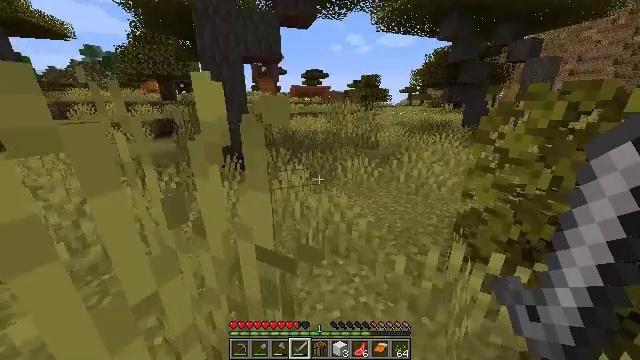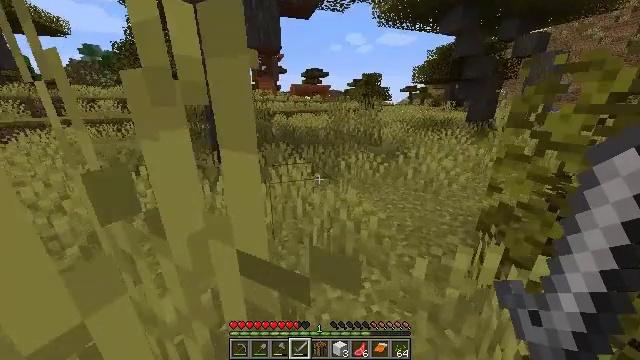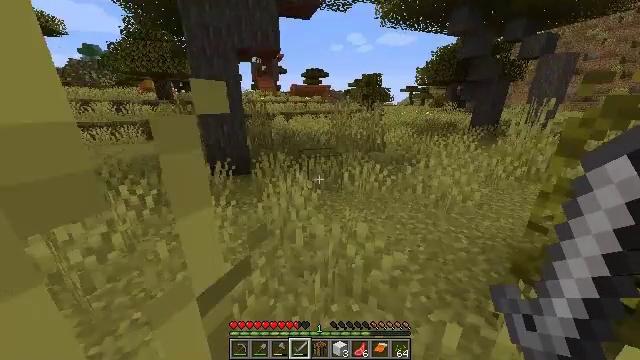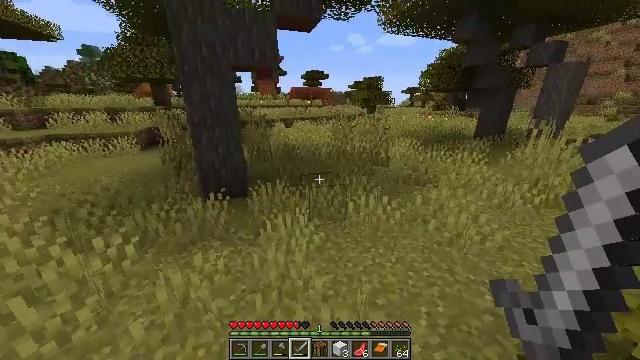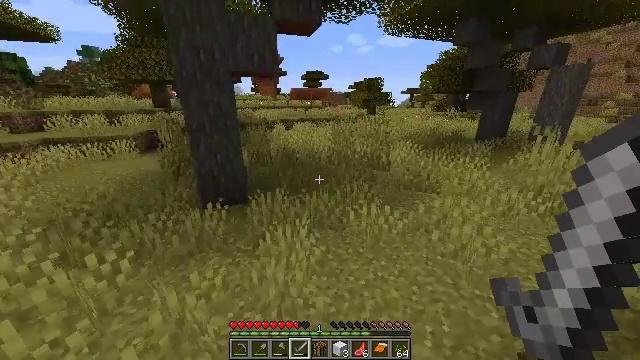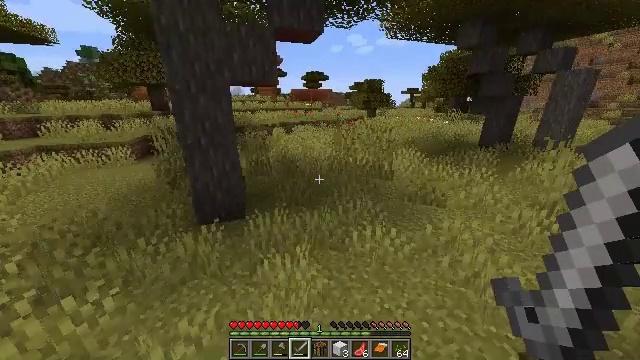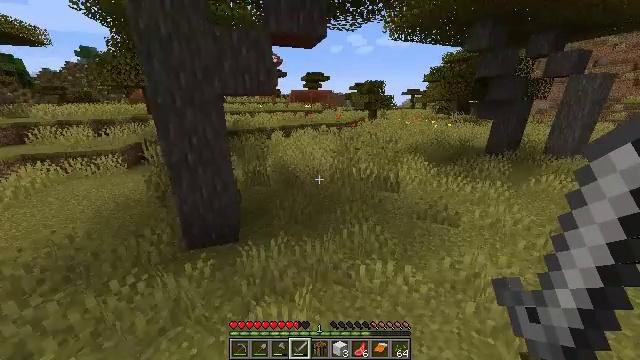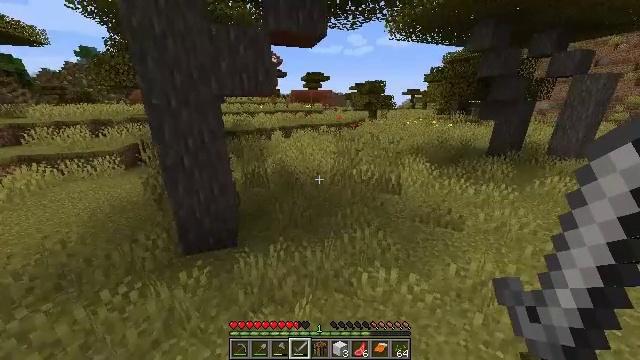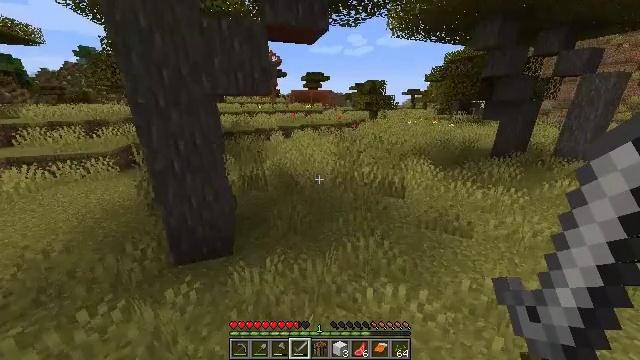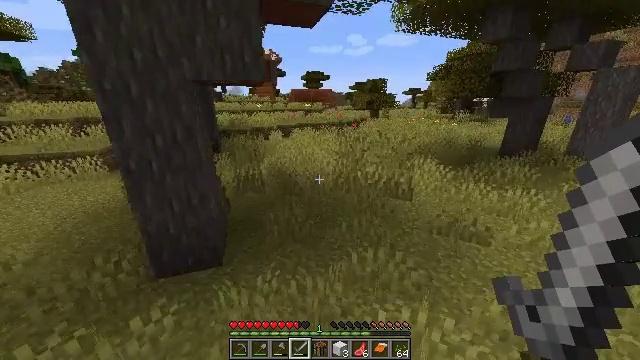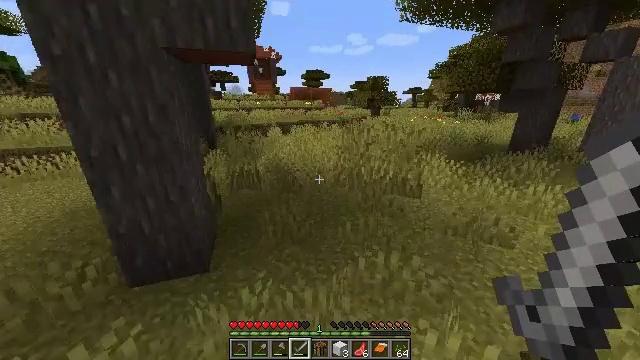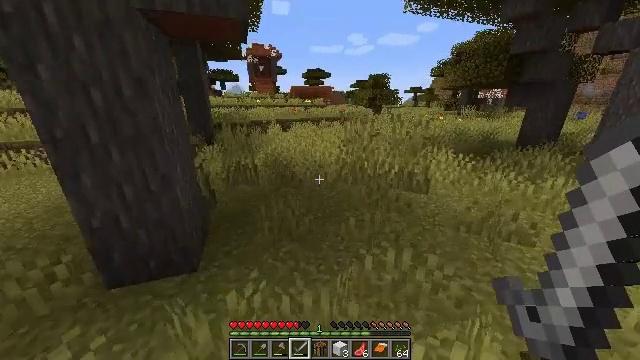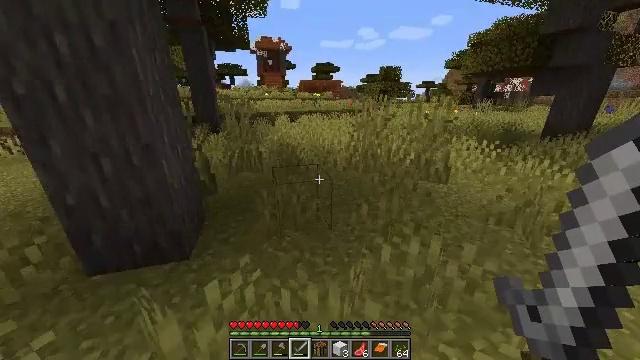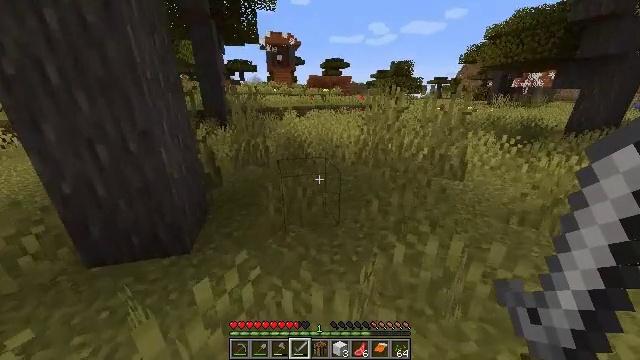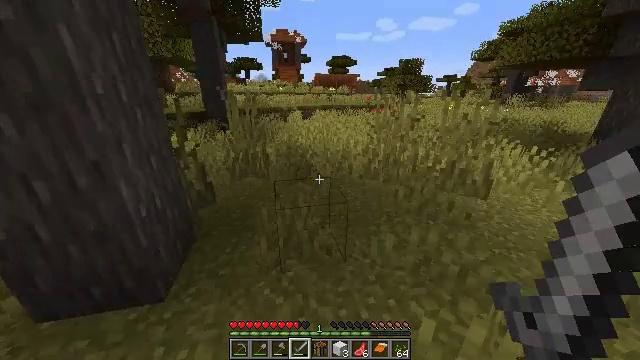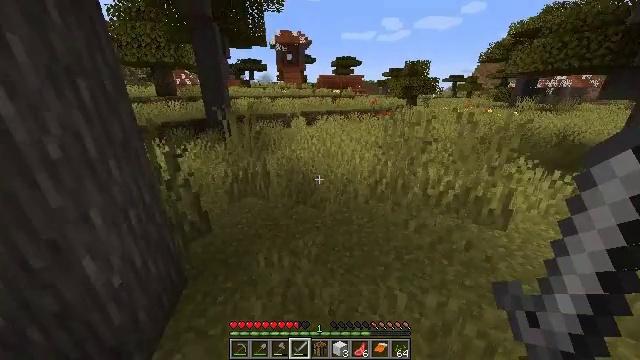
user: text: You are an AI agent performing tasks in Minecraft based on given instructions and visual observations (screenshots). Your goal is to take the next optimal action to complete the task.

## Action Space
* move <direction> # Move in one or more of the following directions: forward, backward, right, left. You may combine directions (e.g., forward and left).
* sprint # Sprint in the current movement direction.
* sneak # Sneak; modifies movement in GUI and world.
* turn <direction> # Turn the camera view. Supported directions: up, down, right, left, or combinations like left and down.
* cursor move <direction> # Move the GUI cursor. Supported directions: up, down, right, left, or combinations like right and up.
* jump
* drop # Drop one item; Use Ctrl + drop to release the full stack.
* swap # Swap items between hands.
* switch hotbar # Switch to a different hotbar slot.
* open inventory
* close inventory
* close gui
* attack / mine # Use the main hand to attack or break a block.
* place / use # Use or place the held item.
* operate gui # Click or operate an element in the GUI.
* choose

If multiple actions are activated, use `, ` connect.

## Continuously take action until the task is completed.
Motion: motion action
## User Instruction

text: Collect the melon stem for seeds.
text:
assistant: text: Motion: move forward, sprint, jump
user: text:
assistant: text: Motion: move forward, sprint, jump
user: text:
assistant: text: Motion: move forward, sprint, jump
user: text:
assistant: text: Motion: move forward, sprint, jump
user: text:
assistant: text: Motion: move forward, sprint, jump
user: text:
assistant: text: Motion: move forward, sprint, jump
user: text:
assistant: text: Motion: move forward, sprint, jump
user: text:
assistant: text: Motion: move forward, sprint, jump
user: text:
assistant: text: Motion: move forward, sprint, jump
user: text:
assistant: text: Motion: move forward, sprint, jump
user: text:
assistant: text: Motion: move forward, sprint, jump
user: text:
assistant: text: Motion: move forward, sprint, turn left, jump
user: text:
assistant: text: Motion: move forward, sprint, turn left, jump
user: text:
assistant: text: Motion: move forward, sprint, turn left, jump
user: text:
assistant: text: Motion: move forward, sprint, turn left, jump
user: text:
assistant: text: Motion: move forward, sprint, turn left, jump
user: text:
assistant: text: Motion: move forward, sprint, turn left, jump
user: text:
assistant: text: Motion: move forward, sprint, jump
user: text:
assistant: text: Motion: move forward, sprint, jump
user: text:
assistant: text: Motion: move forward, sprint, jump
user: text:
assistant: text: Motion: move forward, sprint, jump
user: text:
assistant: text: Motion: move forward, sprint, jump
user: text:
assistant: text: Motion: move forward, sprint, jump
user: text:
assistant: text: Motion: move forward, sprint, jump
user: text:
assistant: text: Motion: move forward, sprint, jump
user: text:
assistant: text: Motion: move forward, sprint, jump
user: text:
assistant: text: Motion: move forward, sprint, jump
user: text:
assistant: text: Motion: move forward, sprint, jump
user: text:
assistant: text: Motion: move forward, sprint, jump
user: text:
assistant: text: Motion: move forward, sprint, jump